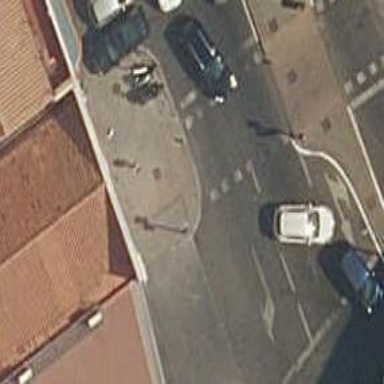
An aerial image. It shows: Kerb serving as barrier.